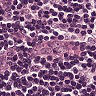
Metastatic tissue present: no